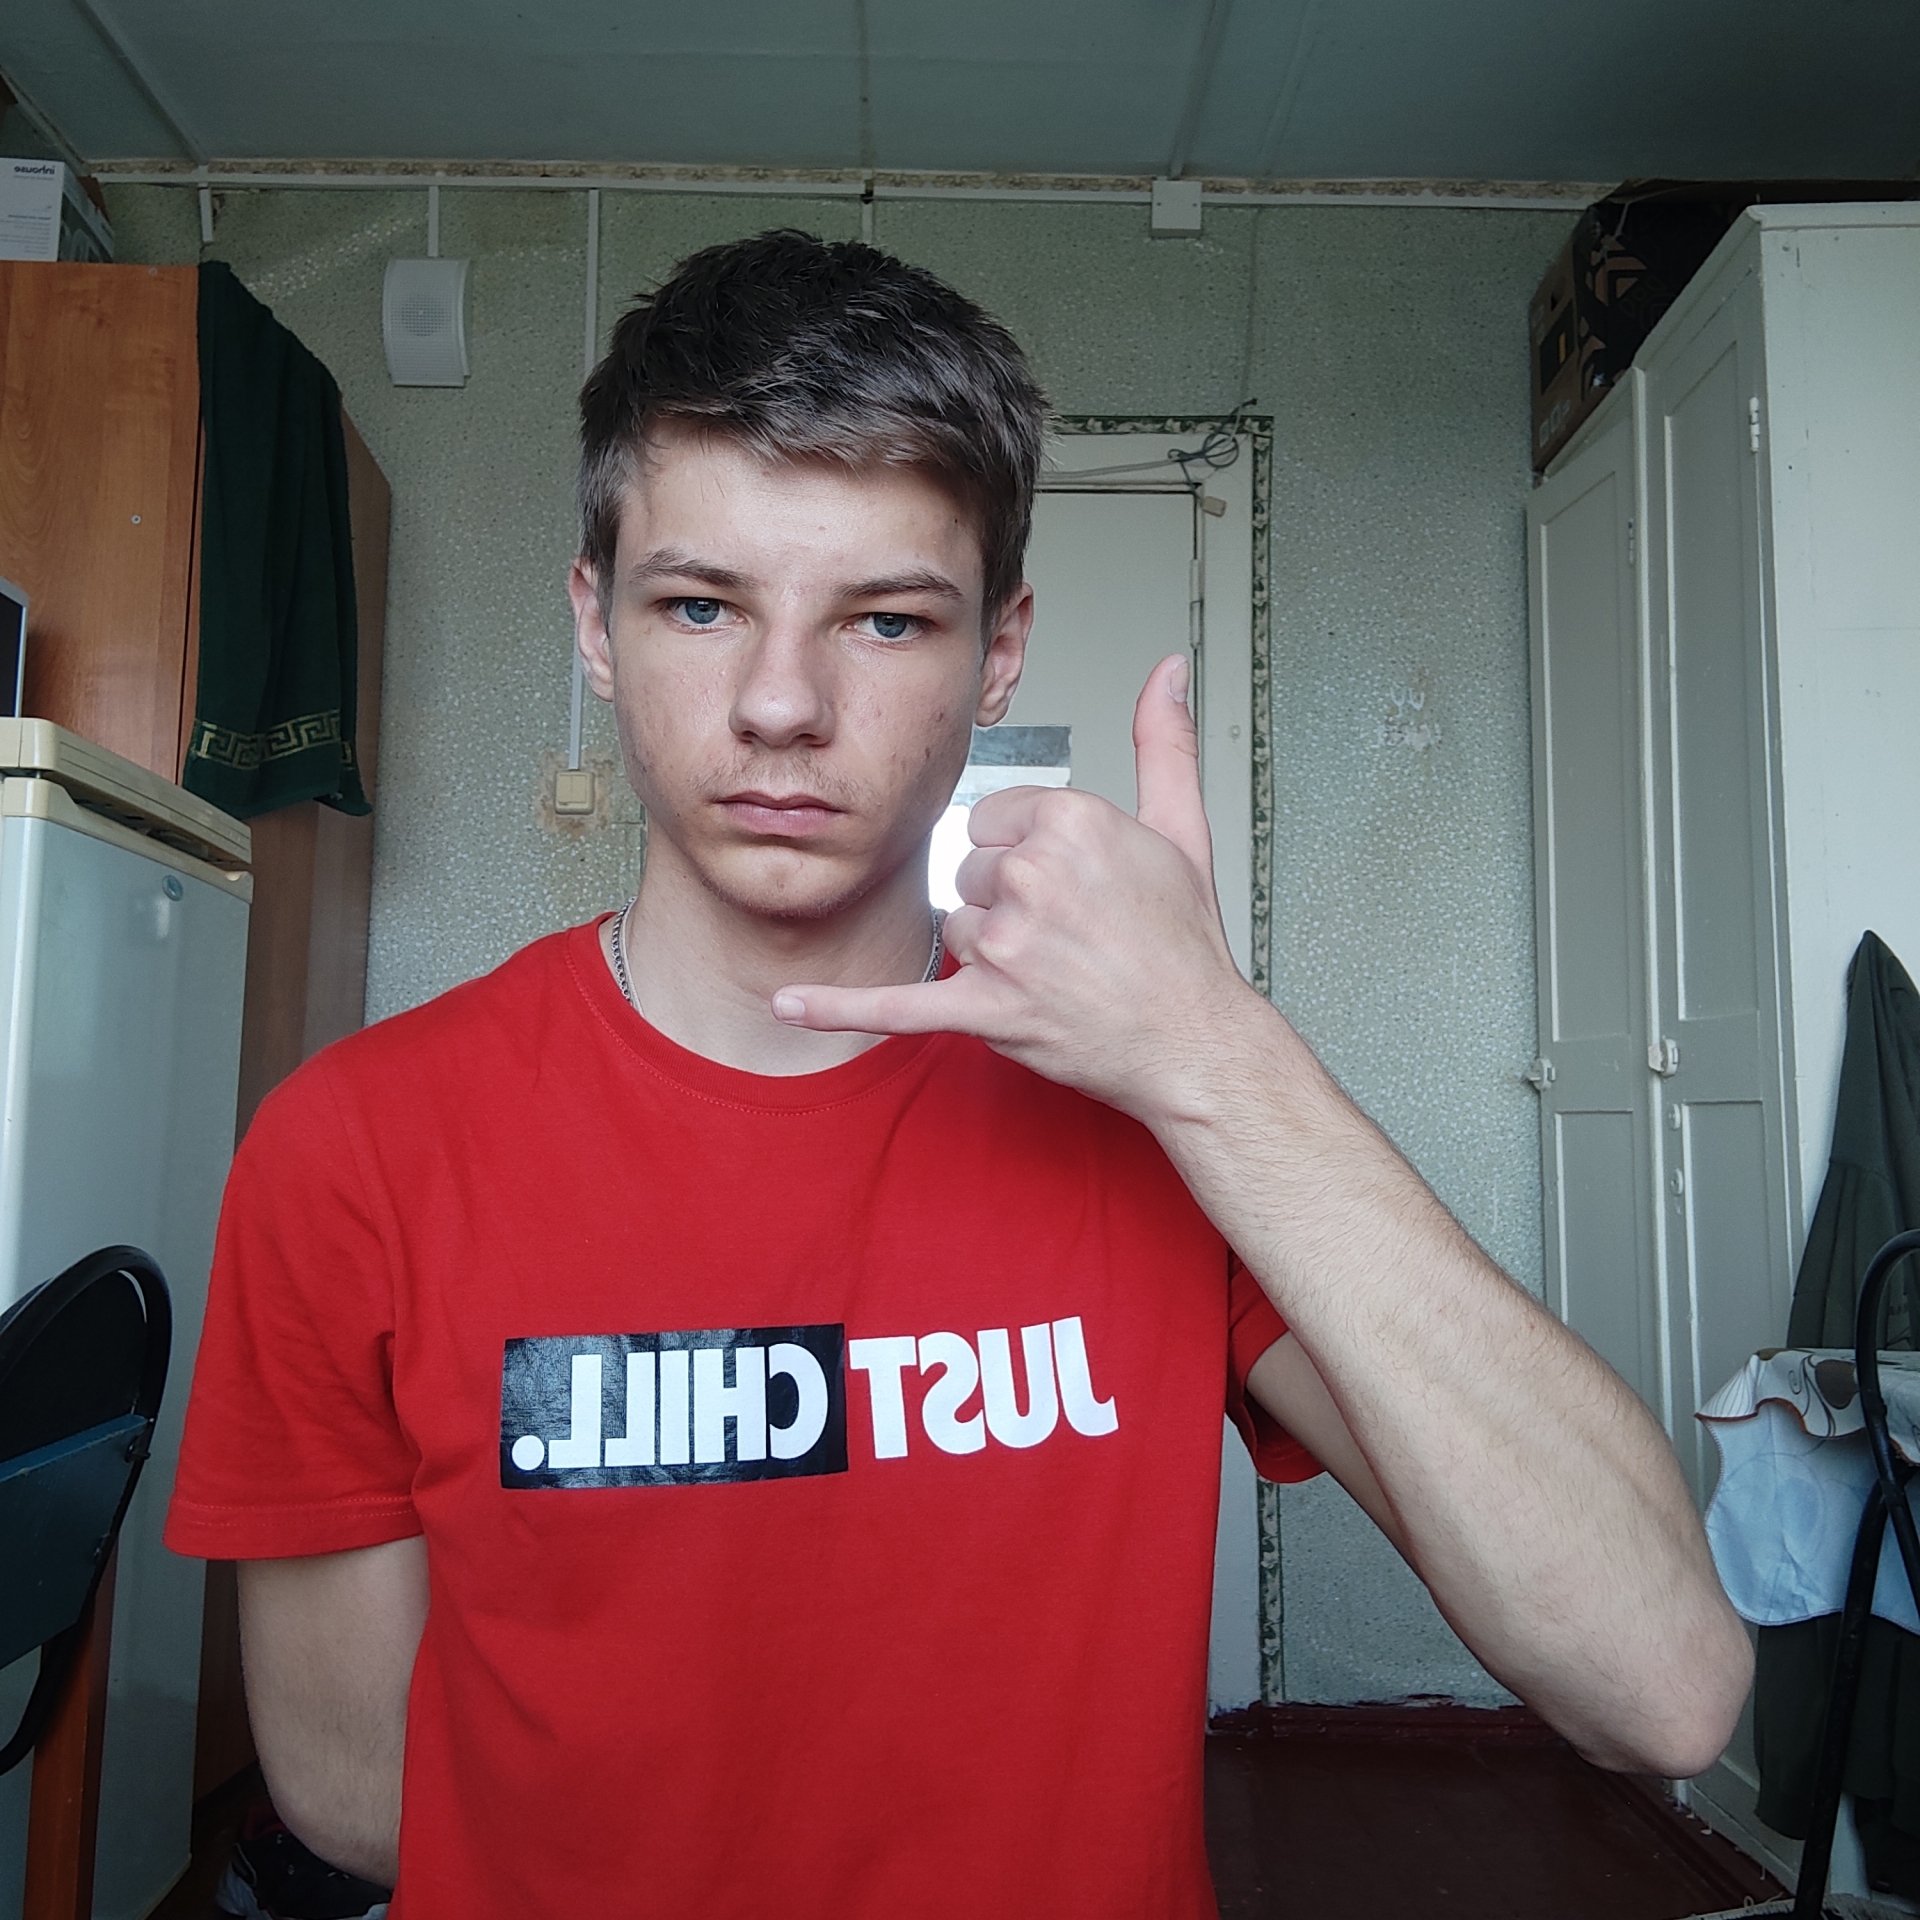
Label: clear